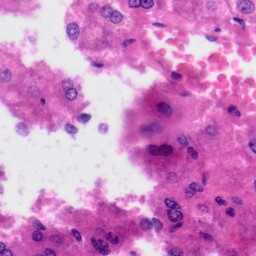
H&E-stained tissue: Liver